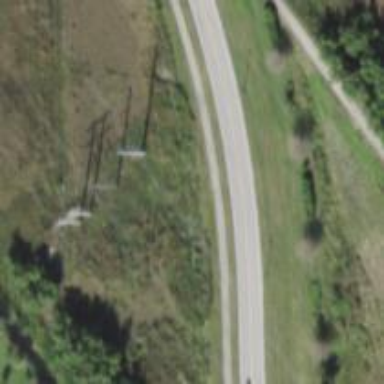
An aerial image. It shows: Power pole.